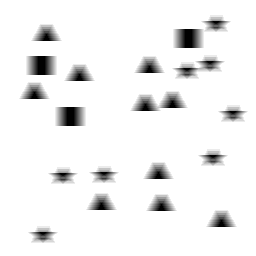
Squares: 3
Triangles: 10
Stars: 8
Total shapes: 21